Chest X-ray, AP view. Patient: 23 years old, sex F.
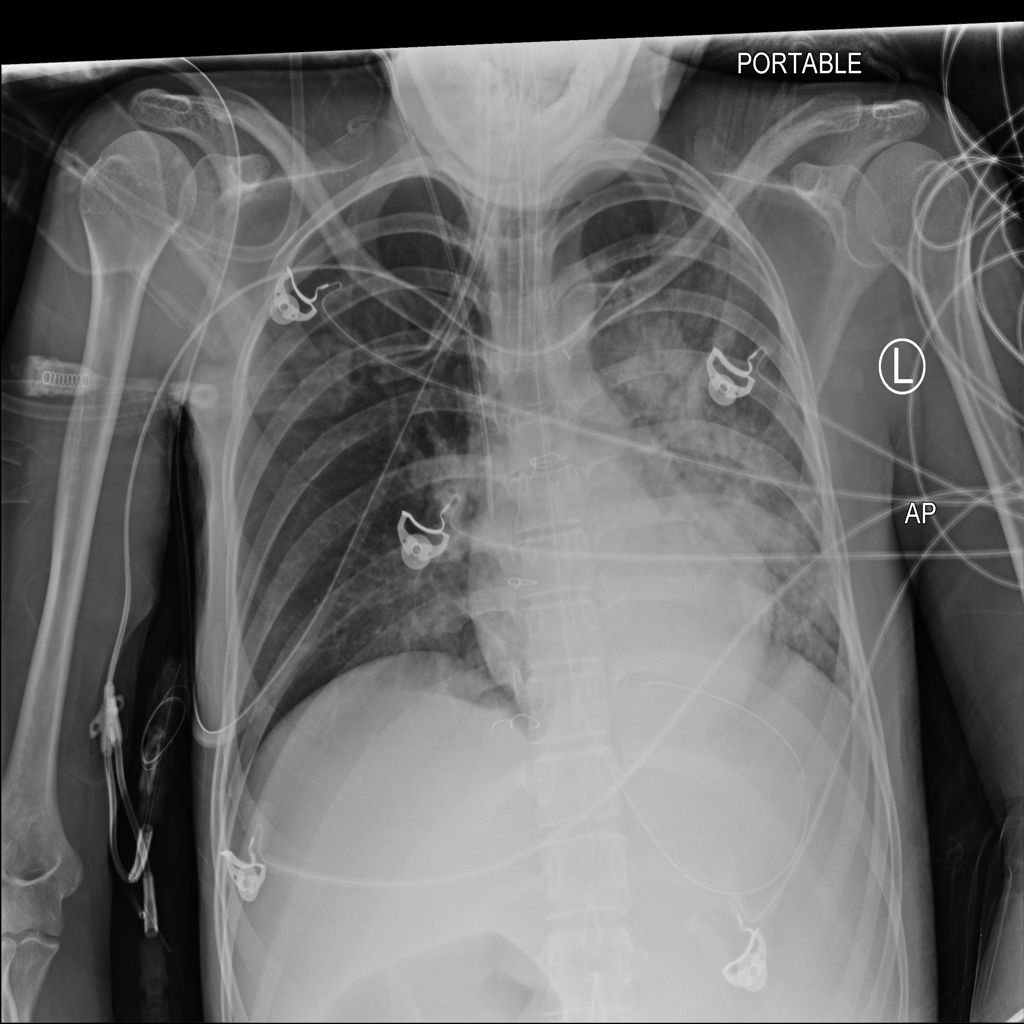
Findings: Consolidation